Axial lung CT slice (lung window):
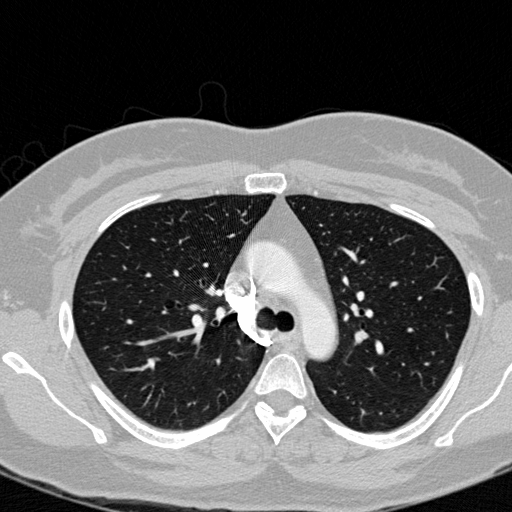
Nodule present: no